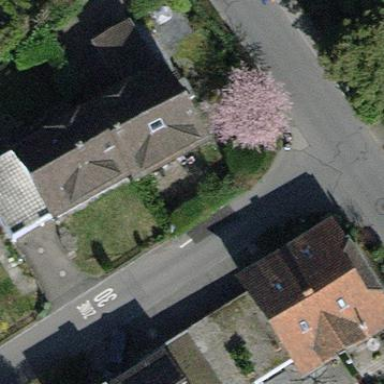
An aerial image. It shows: Semi-detached house with gabled roof.